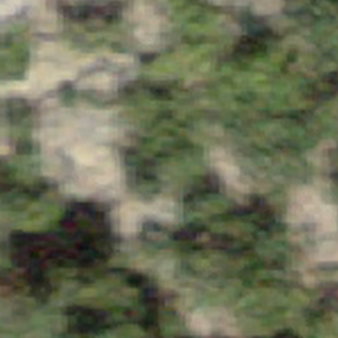
Label: other